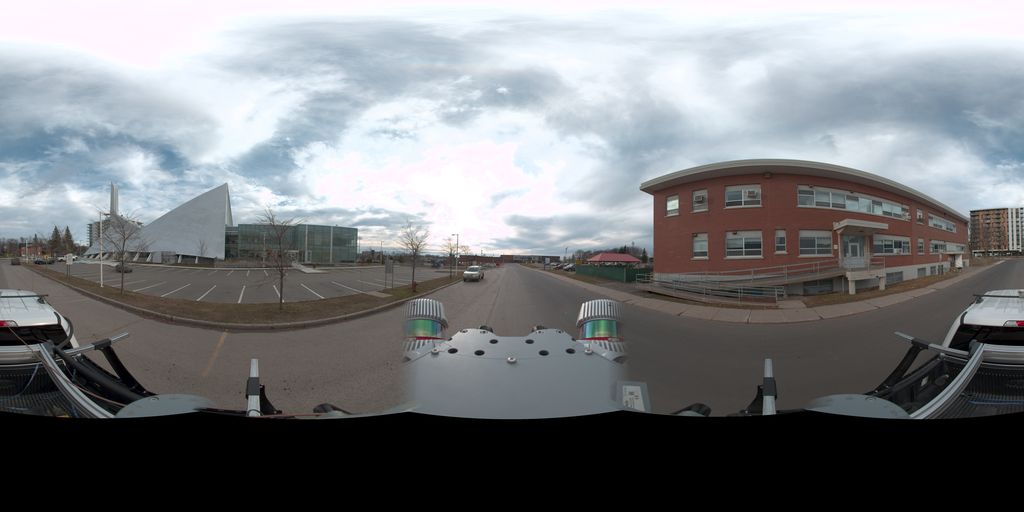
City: quebec_city